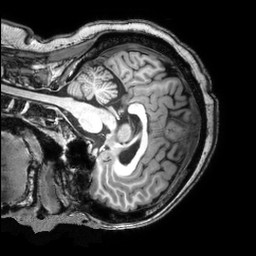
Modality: T1w
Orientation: sagittal
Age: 55
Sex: female
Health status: healthy
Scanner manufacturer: philips
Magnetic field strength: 3 T
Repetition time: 0.00814 s
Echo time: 0.003722 s